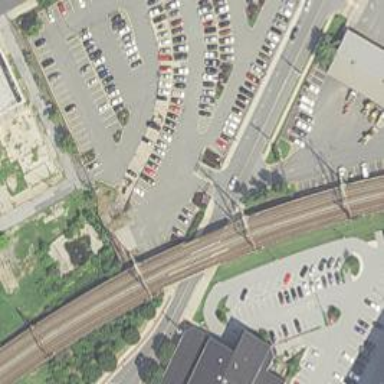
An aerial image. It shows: Bridge over electrified railway with contact line.